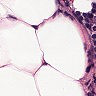
Metastatic tissue present: no